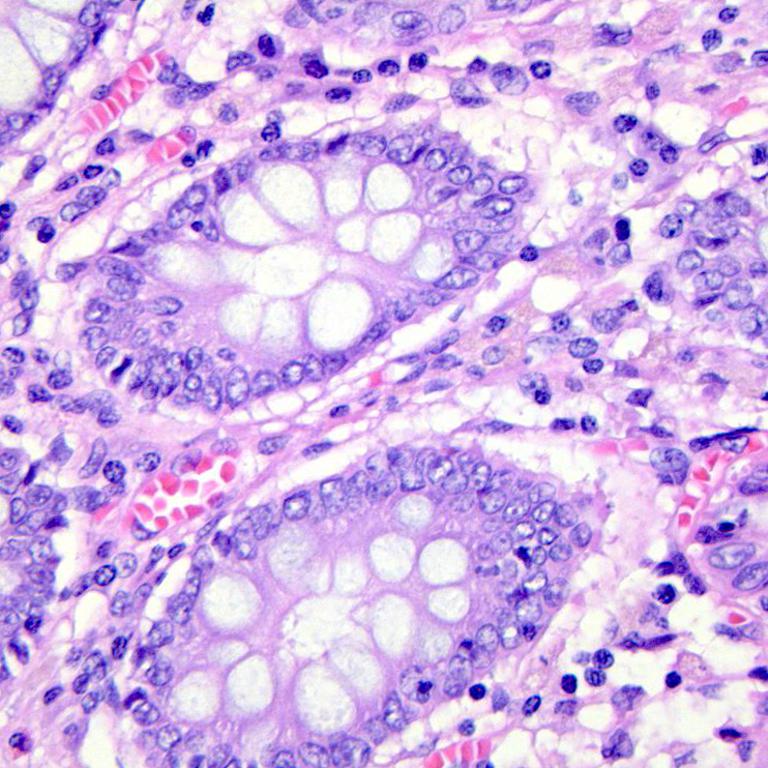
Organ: colon
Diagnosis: benign